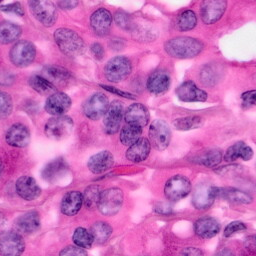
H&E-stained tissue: Pancreatic